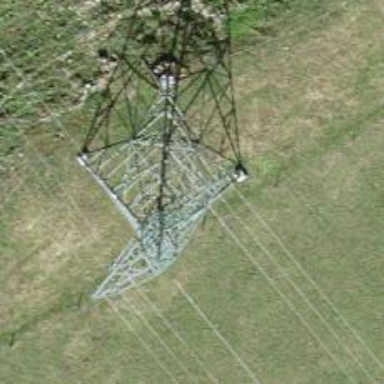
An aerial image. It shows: Power tower.